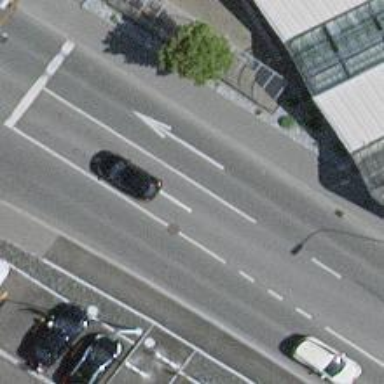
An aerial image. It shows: Primary highway with asphalt surface. There are sidewalks on both sides of the road.